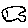
Label: fish